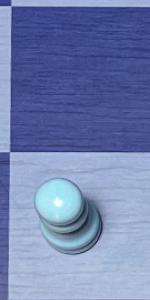
Label: Pawn_White